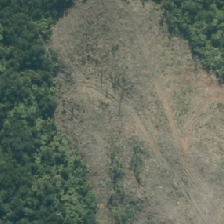
Land cover: harvested_forest